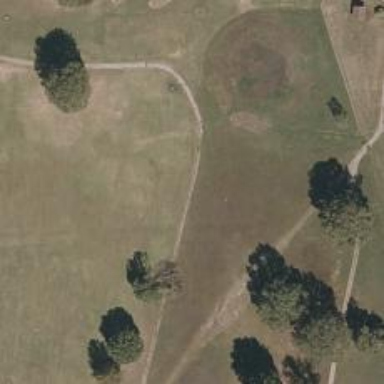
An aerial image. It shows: Golf cartpath that is also road path.